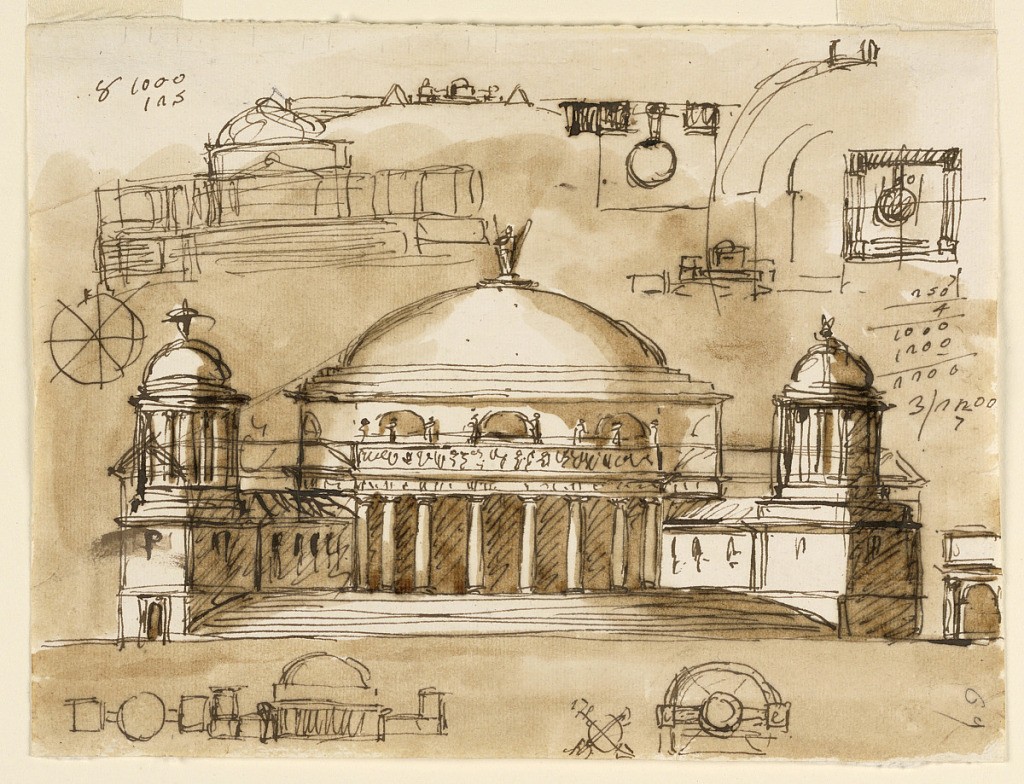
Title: Design for a Mausoleum or a Kaffeehaus
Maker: Giuseppe Barberi, Italian, 1746–1809
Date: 1788-1789
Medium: Pen and brown ink, brush and brown wash on off-white laid paper
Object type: Drawing
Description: Most of the sketches deal with the central structure. Its general shape is now influnced by the Pantheon with lateral wings. In the central design, the elevation is shown. It was first drawn with four low oblique wings, flanking the stairways to the proticoes and having domes over their front parts. Then the motif has changed into wings of a greater height without domes. Most designs deal with lateral wings situated in teh same horizontal plane as teh central building. the elevation with the flanking pyramids is shown in teh cetner top, tht of a bay of the colonnades beside the main design. Colored background.